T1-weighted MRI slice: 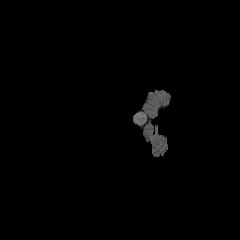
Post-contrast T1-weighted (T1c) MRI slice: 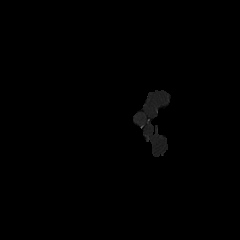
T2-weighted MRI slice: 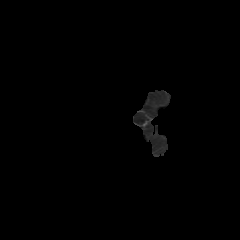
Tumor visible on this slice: no